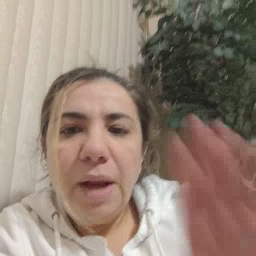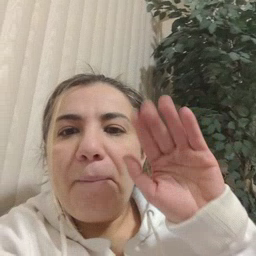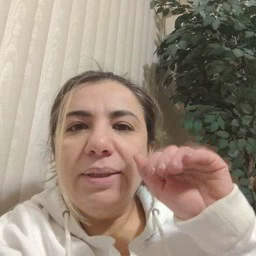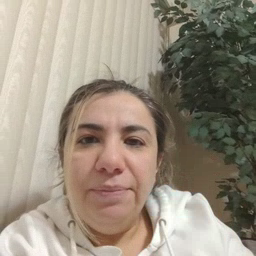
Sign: bye